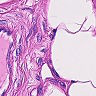
Metastatic tissue present: no